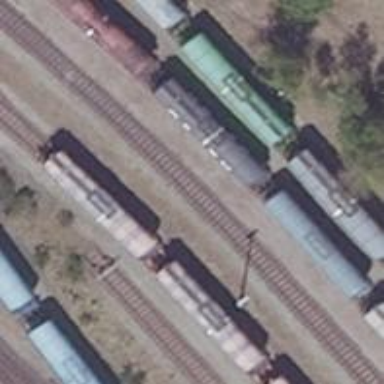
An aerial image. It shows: Railway yard.